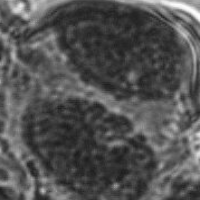
Label: telophase